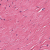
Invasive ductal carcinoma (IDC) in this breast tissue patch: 0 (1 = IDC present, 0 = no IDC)